Interaction volume radius: 5 \u00c5
Interaction volume height: 10 \u00c5
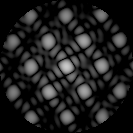
Disorder parameter: 0.06735